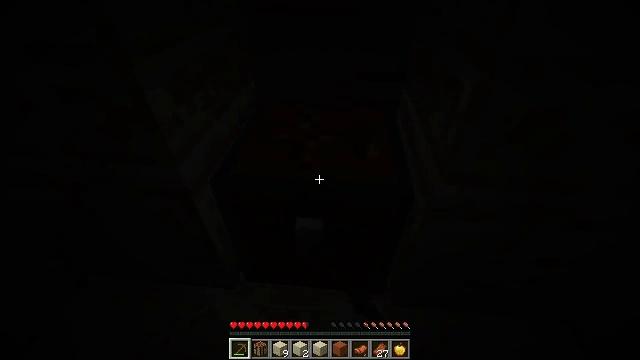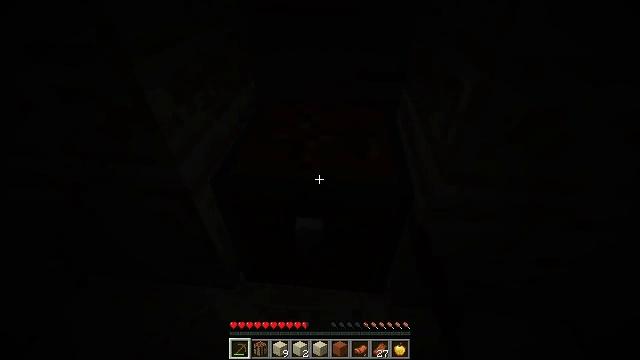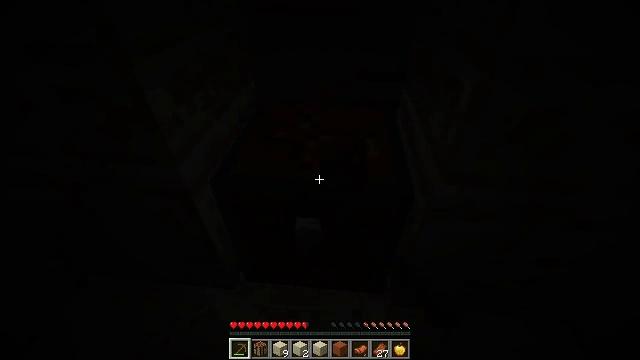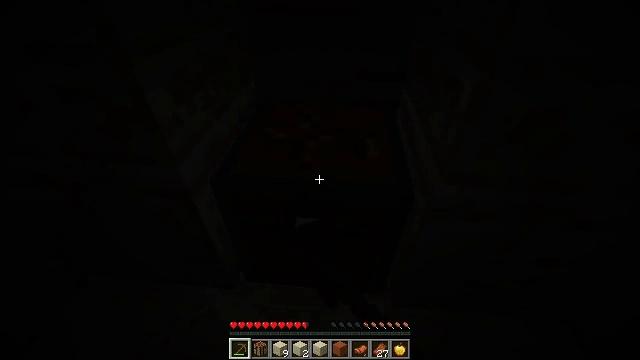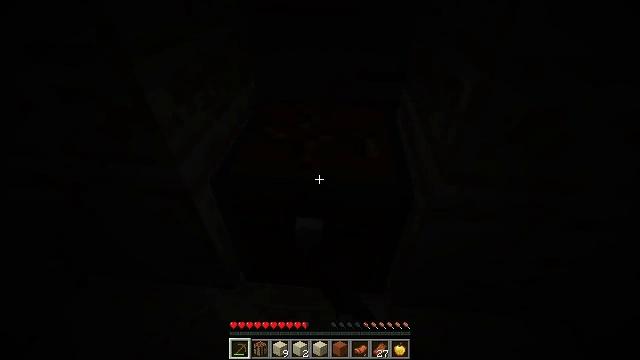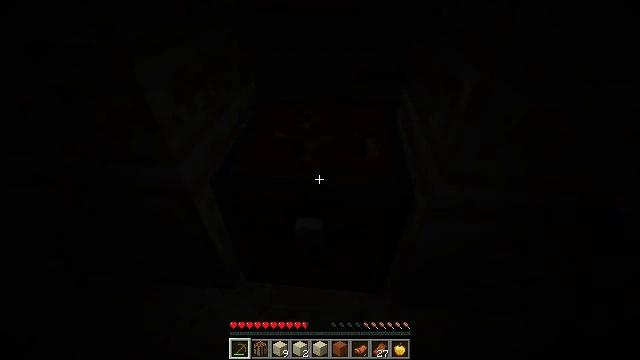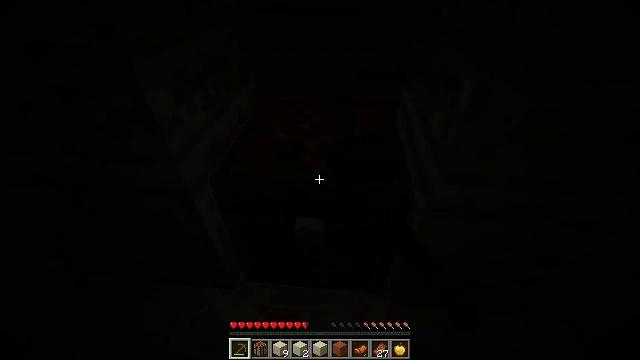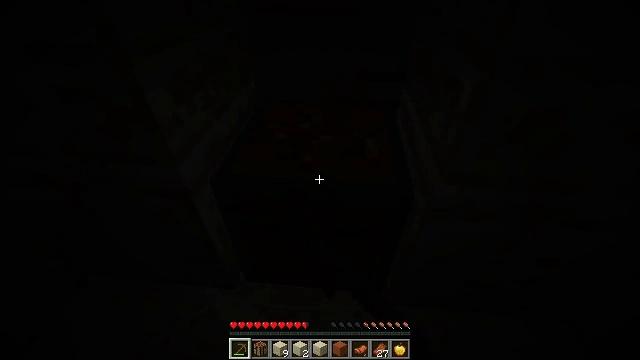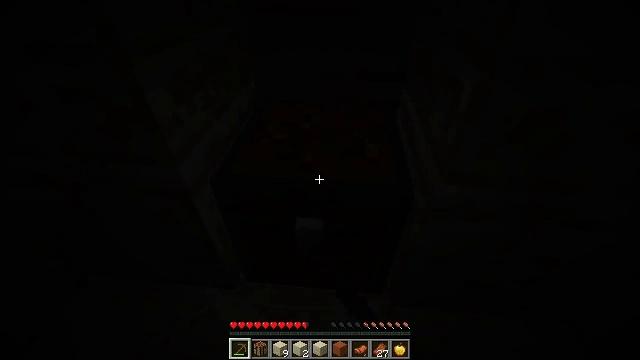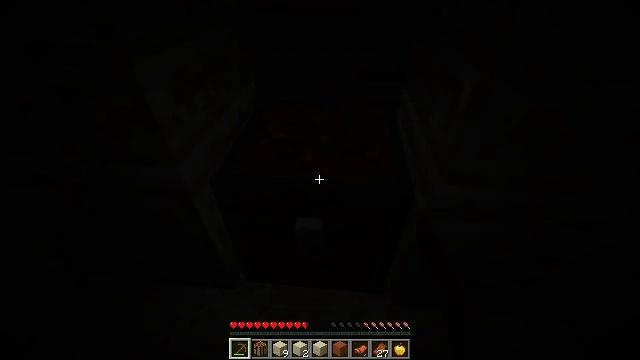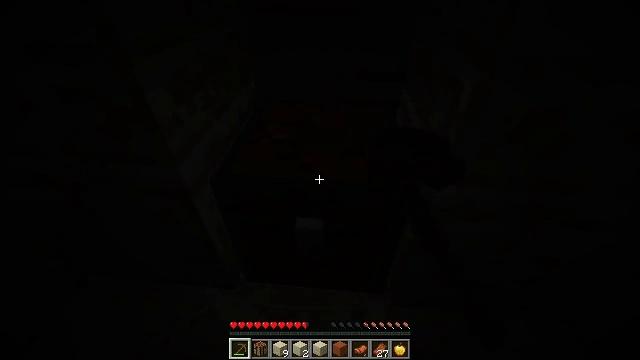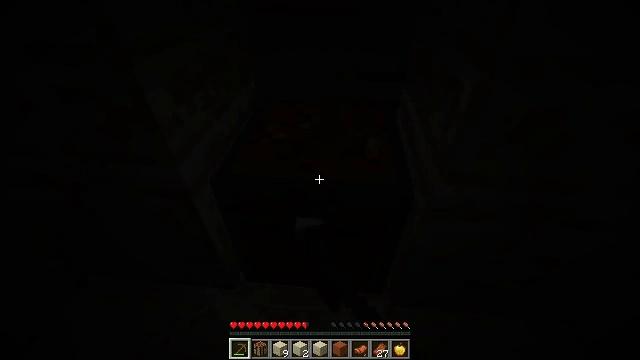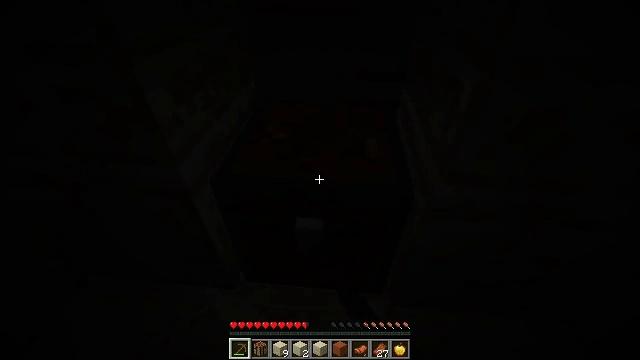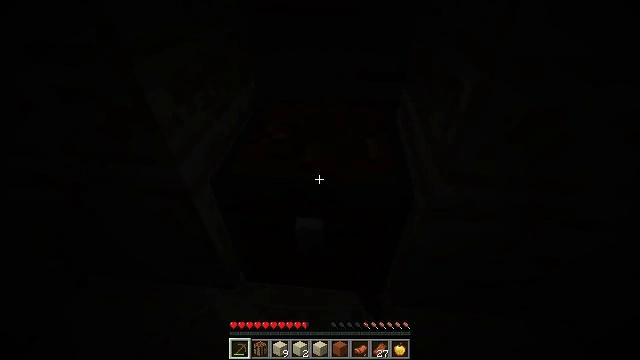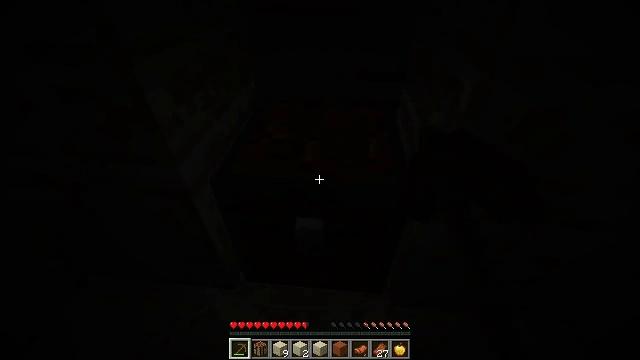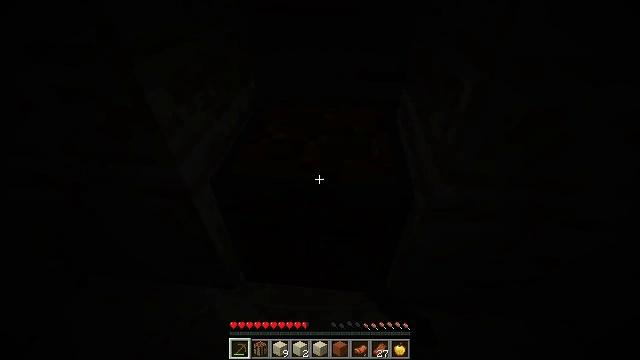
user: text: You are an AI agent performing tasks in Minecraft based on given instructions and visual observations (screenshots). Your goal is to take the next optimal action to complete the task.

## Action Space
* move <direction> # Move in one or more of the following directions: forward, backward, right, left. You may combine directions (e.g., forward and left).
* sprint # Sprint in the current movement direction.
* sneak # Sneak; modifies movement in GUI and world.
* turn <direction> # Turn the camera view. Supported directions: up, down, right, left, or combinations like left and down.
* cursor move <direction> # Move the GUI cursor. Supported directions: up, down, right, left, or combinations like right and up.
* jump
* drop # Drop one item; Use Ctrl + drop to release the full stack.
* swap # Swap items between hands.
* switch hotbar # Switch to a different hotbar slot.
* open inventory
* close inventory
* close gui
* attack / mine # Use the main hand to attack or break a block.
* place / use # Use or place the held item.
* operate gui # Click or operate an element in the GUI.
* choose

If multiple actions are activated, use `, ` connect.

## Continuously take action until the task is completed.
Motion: motion action
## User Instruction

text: Mine the chest to collect it.
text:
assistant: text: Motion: attack / mine
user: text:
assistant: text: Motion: attack / mine
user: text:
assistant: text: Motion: attack / mine
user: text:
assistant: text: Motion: attack / mine
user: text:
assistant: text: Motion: attack / mine
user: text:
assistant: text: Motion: attack / mine
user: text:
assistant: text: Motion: attack / mine
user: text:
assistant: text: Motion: attack / mine
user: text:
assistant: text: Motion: attack / mine
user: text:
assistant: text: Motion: attack / mine
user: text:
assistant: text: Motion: attack / mine
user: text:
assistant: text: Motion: attack / mine
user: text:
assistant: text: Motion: attack / mine
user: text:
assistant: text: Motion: attack / mine
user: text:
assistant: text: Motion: attack / mine
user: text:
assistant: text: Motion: attack / mine
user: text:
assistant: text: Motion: attack / mine
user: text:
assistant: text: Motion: attack / mine
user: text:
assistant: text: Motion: attack / mine
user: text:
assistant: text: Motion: attack / mine
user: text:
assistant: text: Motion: attack / mine
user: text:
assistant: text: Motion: attack / mine
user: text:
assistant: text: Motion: attack / mine
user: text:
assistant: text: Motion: attack / mine
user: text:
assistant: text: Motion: attack / mine
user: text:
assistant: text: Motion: attack / mine
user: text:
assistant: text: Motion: attack / mine
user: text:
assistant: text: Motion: attack / mine
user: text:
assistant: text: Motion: attack / mine
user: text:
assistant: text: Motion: attack / mine